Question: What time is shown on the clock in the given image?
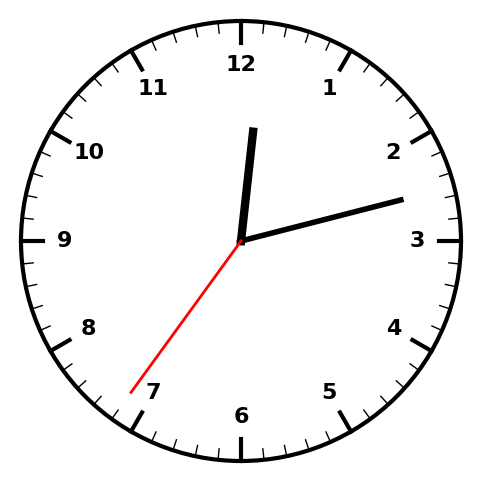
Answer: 12:12:36